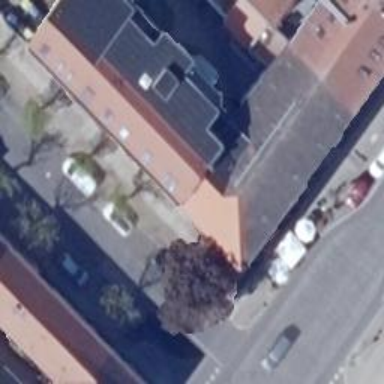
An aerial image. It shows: Restaurant.